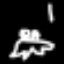
Label: frog